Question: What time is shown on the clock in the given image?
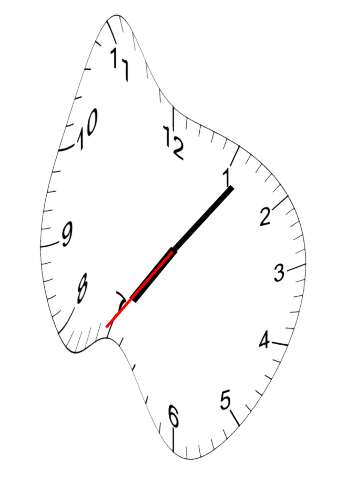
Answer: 07:06:36